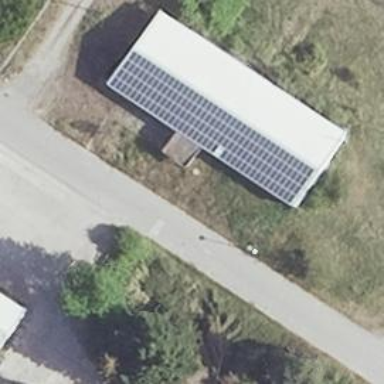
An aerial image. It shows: Building featuring small installation solar photovoltaic panel for electricity generation.